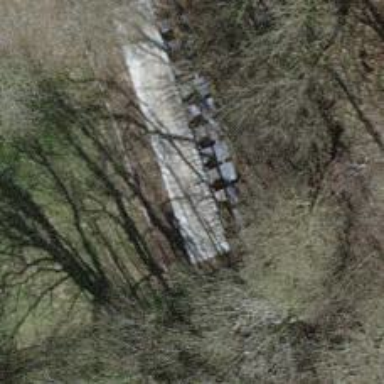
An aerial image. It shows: Retaining wall.